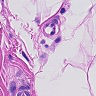
Metastatic tissue present: no